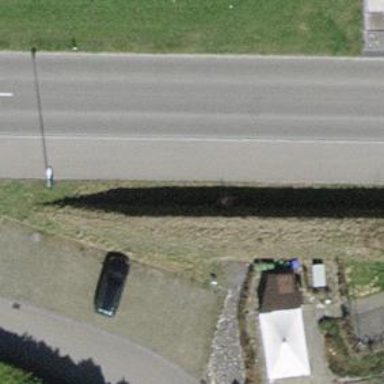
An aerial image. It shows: Parking available on the street side.